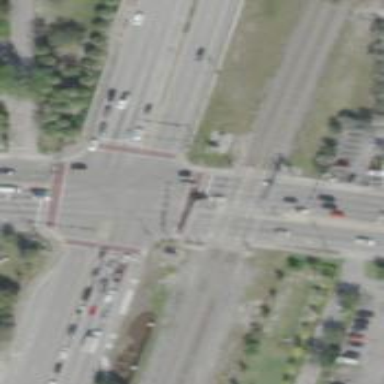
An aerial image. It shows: Level crossing with lights at railway intersection.